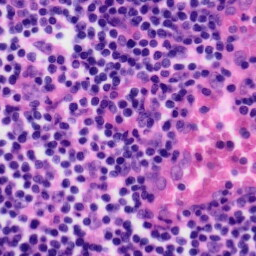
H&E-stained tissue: Tonsil